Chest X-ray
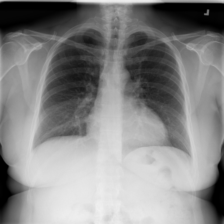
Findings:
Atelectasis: negative
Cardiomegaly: negative
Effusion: negative
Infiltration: positive
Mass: negative
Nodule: negative
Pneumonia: negative
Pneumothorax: negative
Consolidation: negative
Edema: negative
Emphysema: negative
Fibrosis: negative
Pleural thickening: negative
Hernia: negative